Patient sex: M
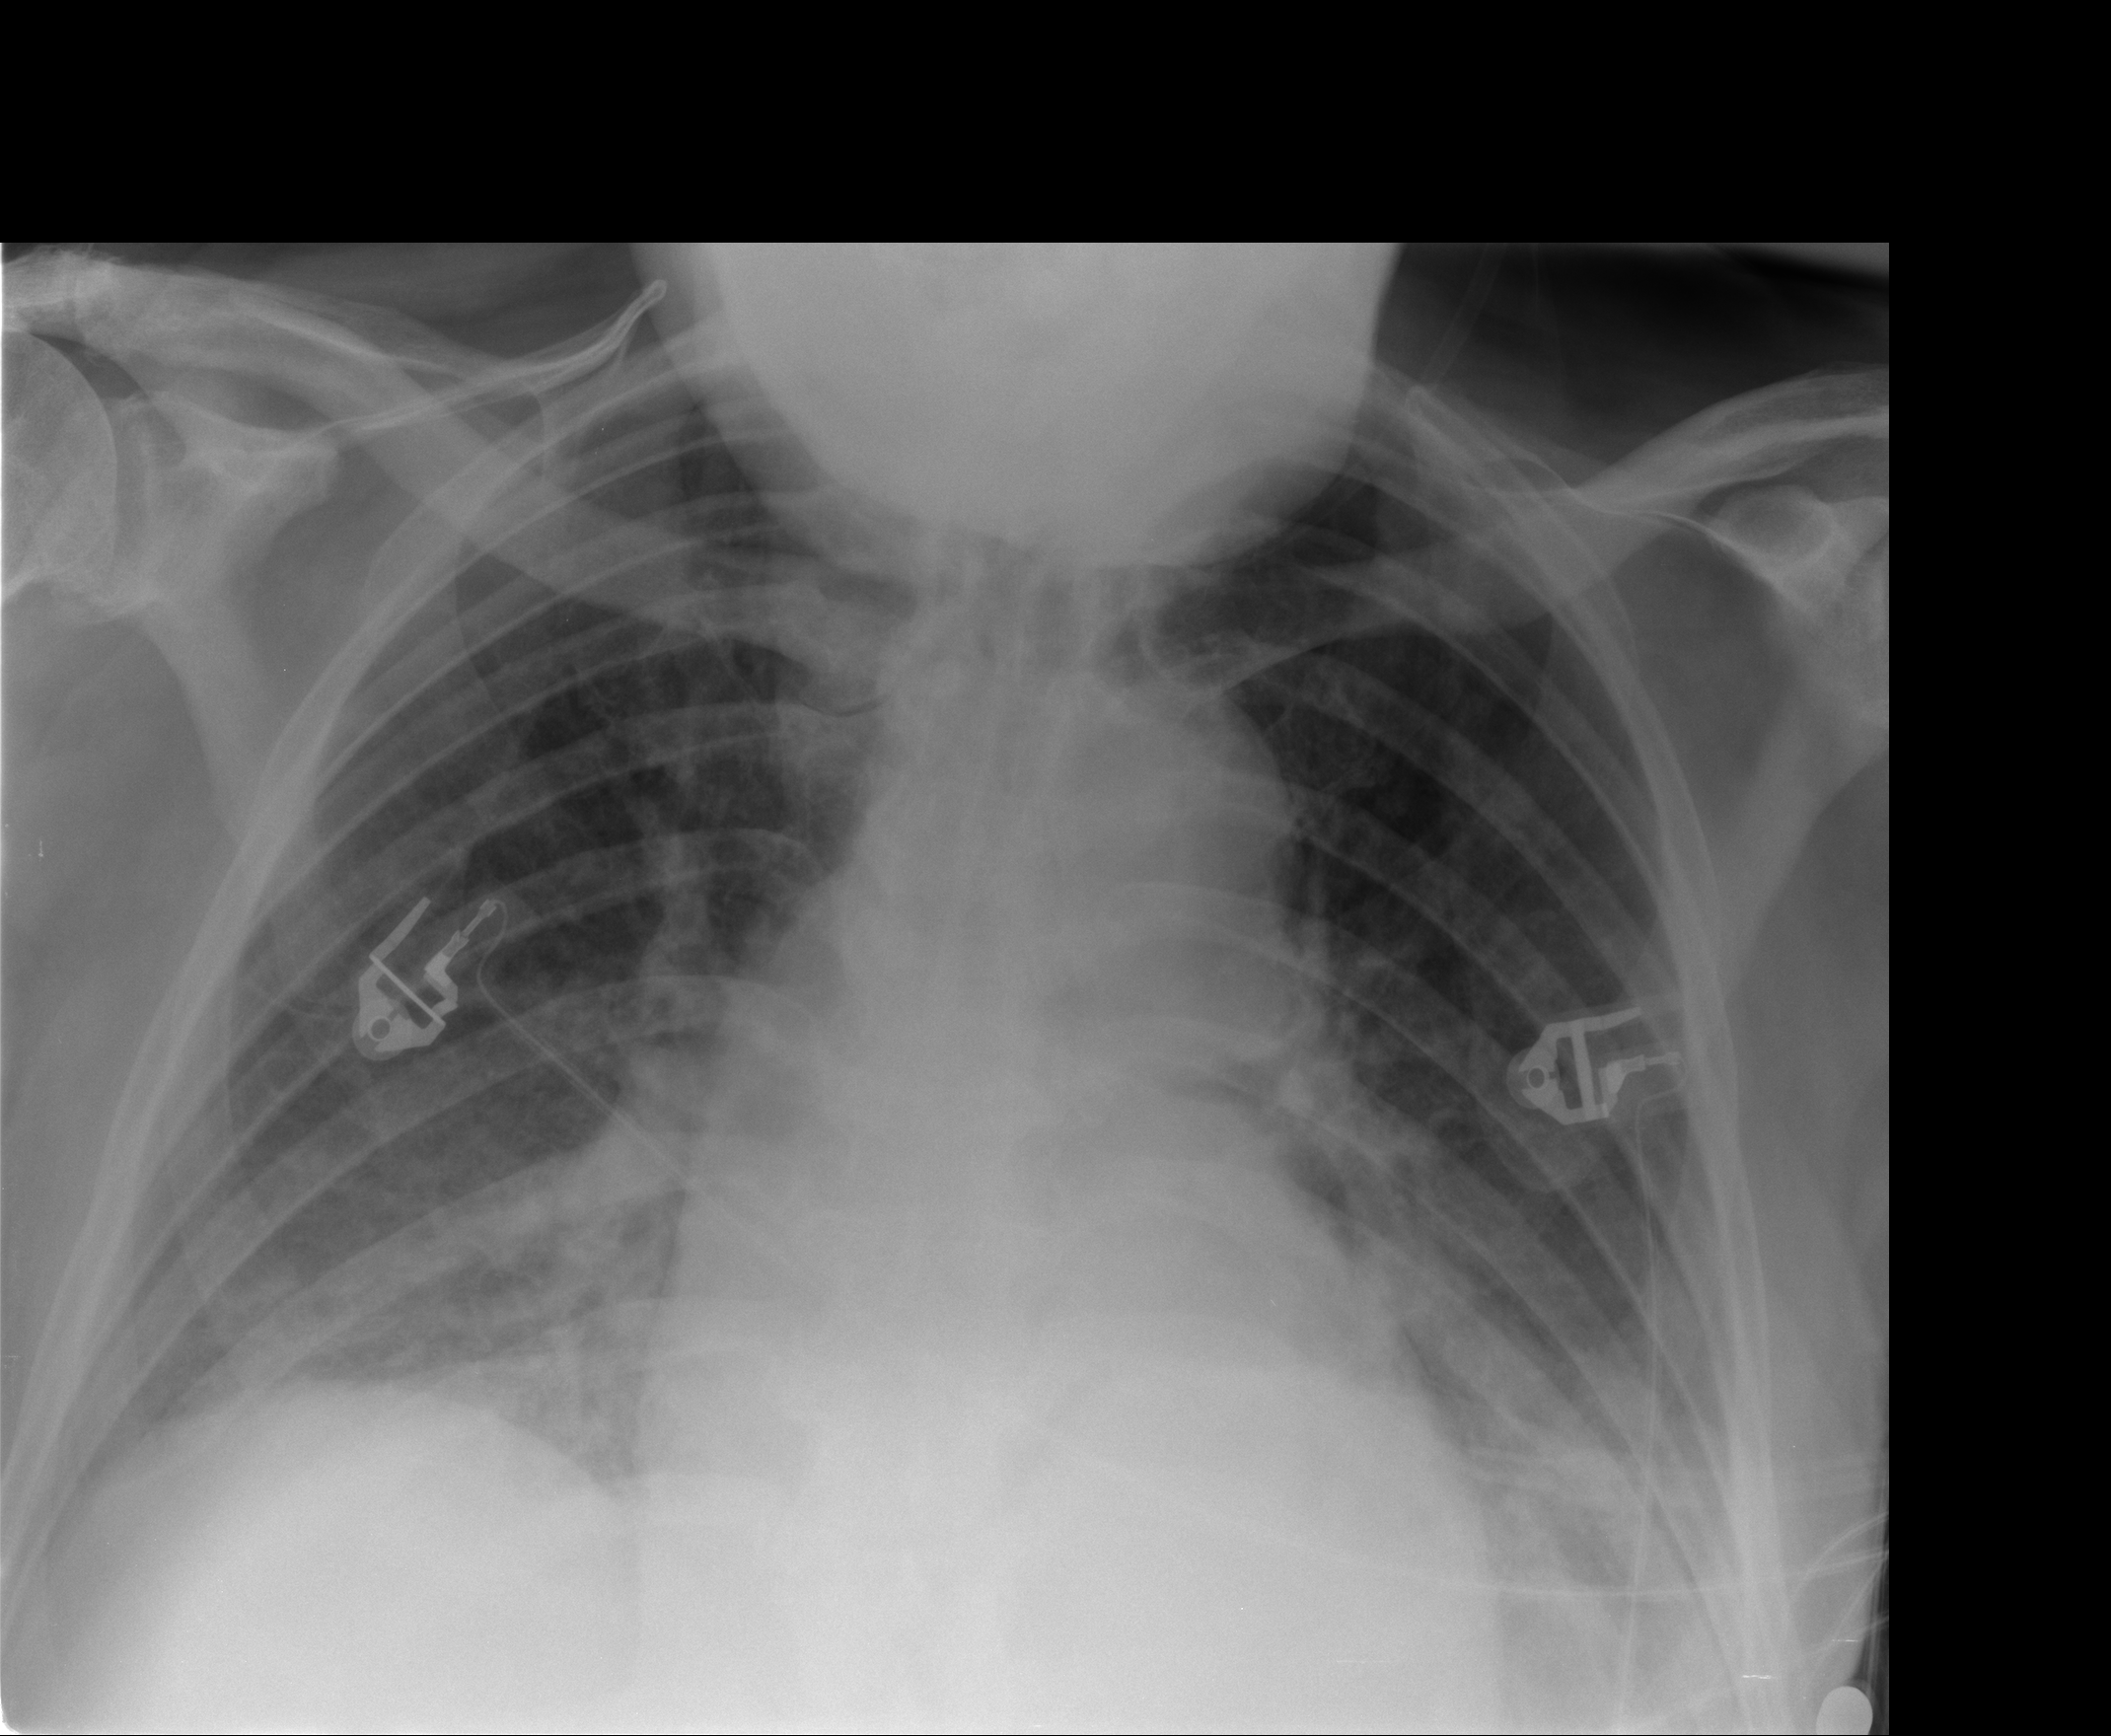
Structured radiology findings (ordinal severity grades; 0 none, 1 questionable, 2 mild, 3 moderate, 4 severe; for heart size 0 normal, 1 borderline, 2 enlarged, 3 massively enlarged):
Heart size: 1
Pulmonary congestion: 1
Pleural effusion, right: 2
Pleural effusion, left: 2
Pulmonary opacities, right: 2
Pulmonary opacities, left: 0
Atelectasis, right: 2
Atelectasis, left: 1